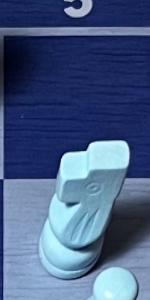
Label: Knight_White